Question: EDIT*** In what instances can user agent styles override custom CSS?
---
I have a few styles set on an element on a page of mine, it seems that the user agent stylesheet override my definitions.
It is happening in Chrome Version 39.0.2171.95 m, Firefox 34.0.5, but not in IE 11.
I know I don't have any direct styles on that element, but it is my understanding that the user agent stylesheet ONLY takes over if there are absolutely no styles for a particular element. Do inherited styles not count towards that?

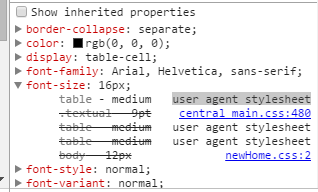
Answer: The answer to the general question is that only property settings set on an element itself are taken into account when deciding which style setting "wins". For example, if we have just one style sheet that sets 'font-size: 18px' on the 'body' element and another style sheet that set 'font-size: 9px' on all 'p' elements, then the font size of 'p' elements is 9px, no matter what the origins of the style sheets are, e.g. whether the latter is just a browser default style sheet. Inheritance plays no role here. This is all described in section <URL> of the CSS 2.1 spec.
Inheritance is considered only after the above "fight" has been resolved. Only then are inheritable properties inherited by elements that have them not set .
The specific question does not provide specific code, but it can be inferred that you have something like this:
'''
<style>
body { font-size: 12px; }
</style>
<table>
<tr><td>foo
</table>
bar
'''
Normally this causes both "foo" and "bar" to appear in 12px size. The table cell inherits the size from the table row, which inherits it from the 'tbody' element, which inherits it from the table, which inherits it from the 'body'.
However, in your case, this chain is broken. The reason is that the browser style sheet has
'''
table { font-size: medium }
'''
which in practice tends to mean 16px. Now the 'table' element has the property set, so the cell inherits that value.
Browsers do not normally have such a rule in their style sheets. However, in <URL> in very old versions of IE and lets legacy page be rendered as they used to be.
If you have unintentionally caused Quirks Mode and do not need it for other purposes, just slap
'''
<!DOCTYPE html>
'''
at the very start of your document. But beware that old pages may get messed up in different ways, if they have been designed in testing conditions that correspond to Quirks Mode.
Alternatively, add the following rule into your style sheet:
'''
table { font-size: 100% }
'''
This means that a table gets the font size of its parent. (Like in inheritance, but safer.)